Question: I have the following issue whith this very simple task.
I want to create a page with a black footer. Everything in the page should be inside a centered box of 910px of width... EXCEPT THE FOOTER, this should span all over the browser window. The contents of the footer should also be centered and inside a box of 910px of width.
The problem is that when browser window is less than 910px of width, the browser makes some part of the footer magically disappear. I don't know why this happens. I add the complete code and some images illustrating the problem. Thanks in advance :)
HTML:
'''
<!DOCTYPE html PUBLIC "-//W3C//DTD XHTML 1.0 Transitional//EN" "http://www.w3.org/TR/xhtml1/DTD/xhtml1-transitional.dtd">
<html xmlns="http://www.w3.org/1999/xhtml">
<head>
<title>prueba pie</title>
<meta content="es-mx" http-equiv="Content-Language" />
<meta content="text/html; charset=utf-8" http-equiv="Content-Type" />
<link rel="stylesheet" type="text/css" href="pie.css"/>
<script type="text/javascript" src="swfobject.js"></script>
<script type="text/javascript">
swfobject.registerObject("intro", "9", "expressInstall.swf")
</script>
</head>
<body>
<div class="main">
<div class="secondary">
<p> ******************************</p>
</div>
<div id=footer>
</div>
</div>
</body>
</html>
'''
CSS:
'''
@import url(layout.css);
a:link {color:#9A9A9A;}
a:hover {color:#2A2A2A;}
a:active {color:#2A2A2A;}
a:visited{color:#9A9A9A;}
body{
margin: 0px;
background-color: #FCFCFC;
font-family: Verdana, Geneva, Arial, Helvetica, sans-serif;
padding: 0px;
font-size: small;
color: #4B4B4B;
}
#footer{
width: 100%;
height: 130px;
padding-top: 20px;
padding-bottom: 20px;
margin-top: 10px;
background: #232323;
font-size: x-small;
font-family: Verdana, Geneva, Arial, Helvetica, sans-serif;
color: #FCFCFC;
}
/*---------------- contenedor principal ---------------- */
.main{
background: #FCFCFC;
text-align: center;
}
/*---------------- contenedor secundario ---------------- */
.secondary{
width: 910px;
height: auto;
margin: 0px auto;
padding: 0px;
position: relative;
}
'''

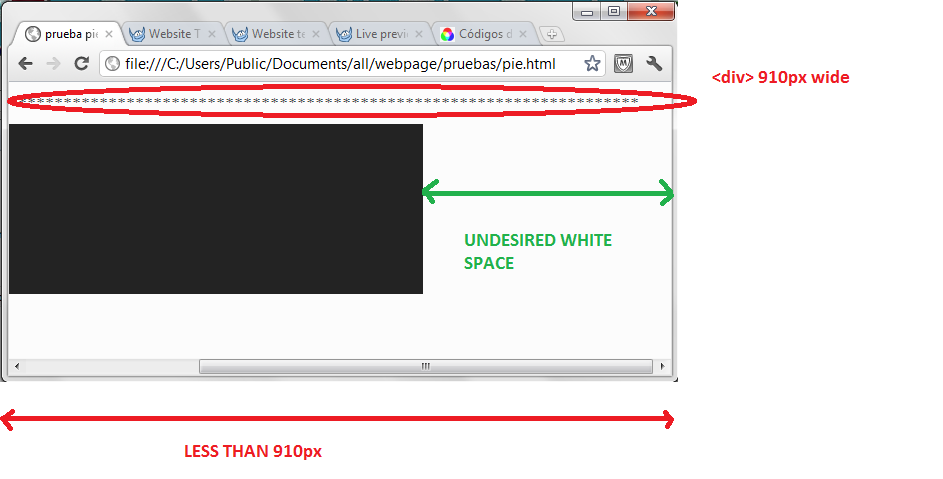
Answer: For everything but IE6 you can add min-width: 910px to the #footer rule. For IE6 I'm not sure